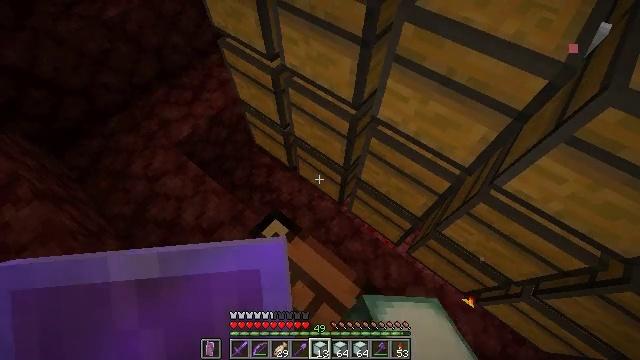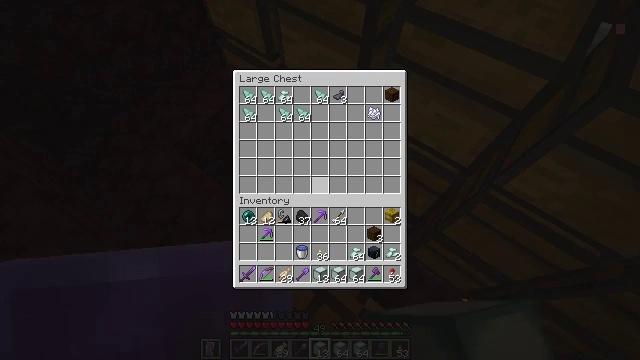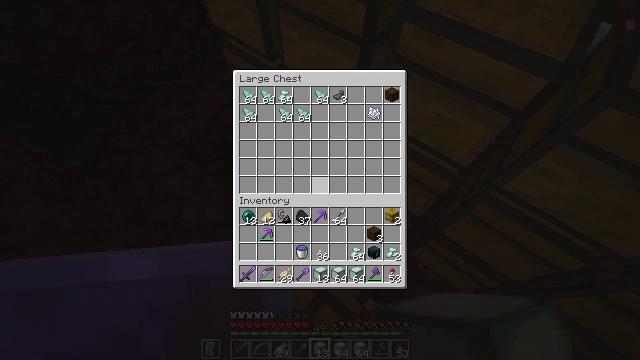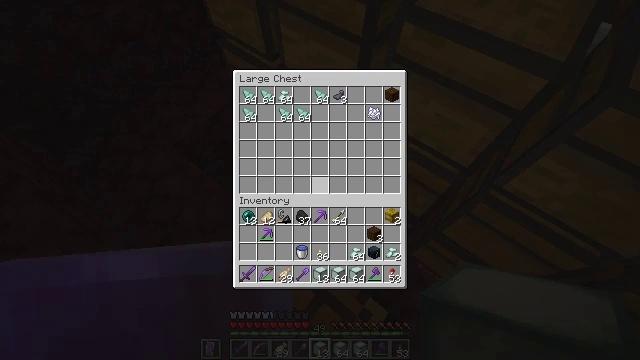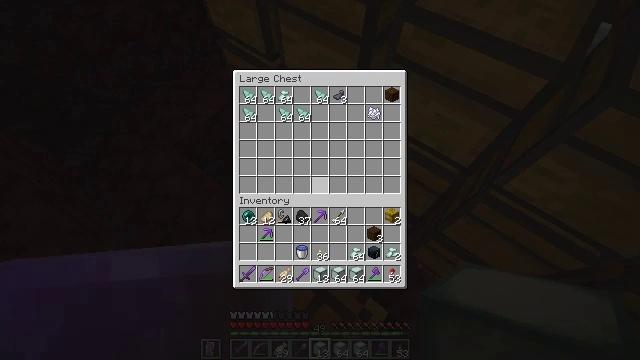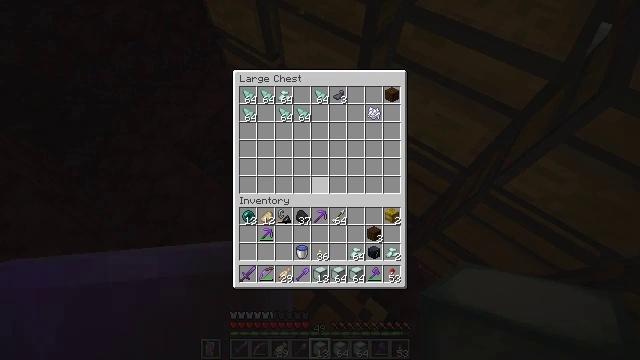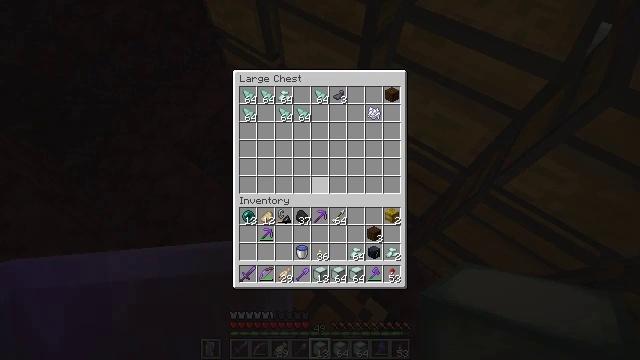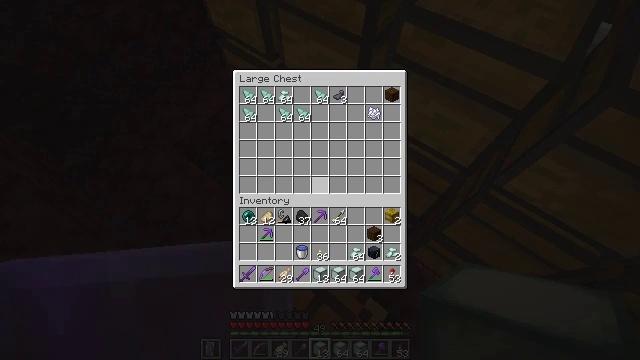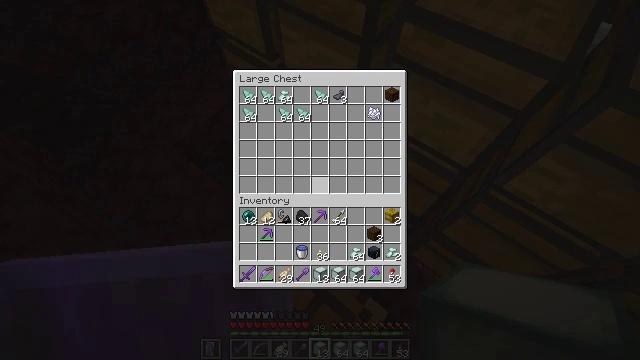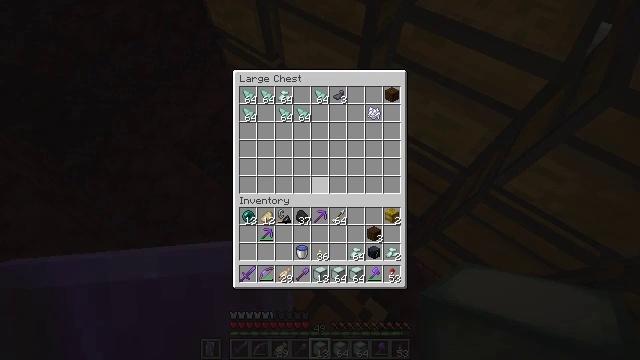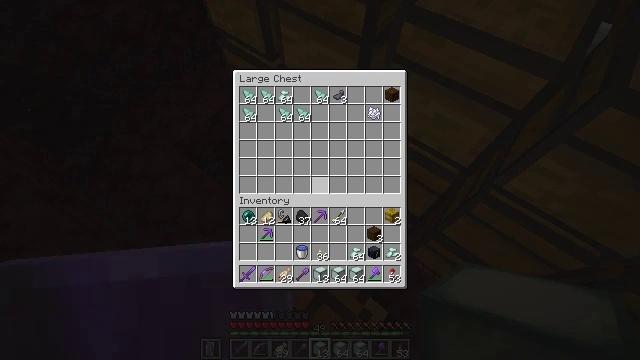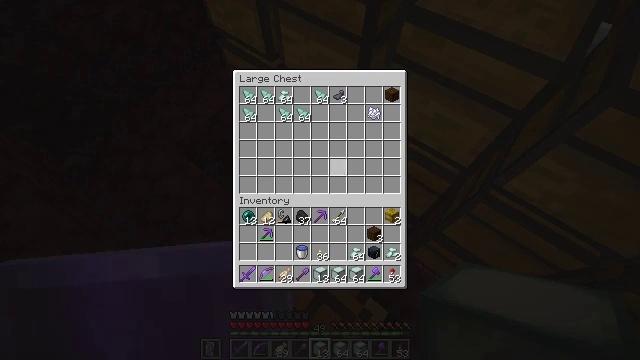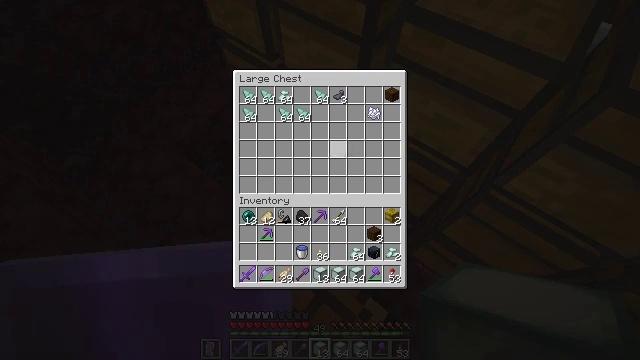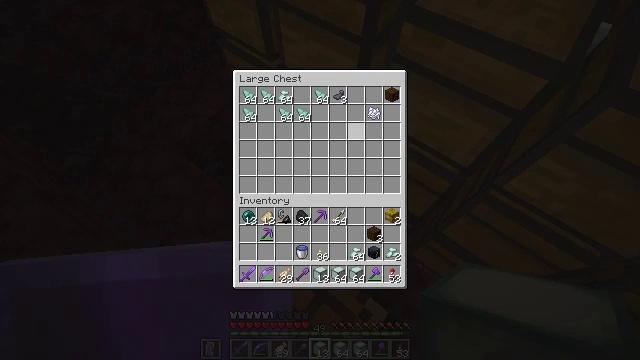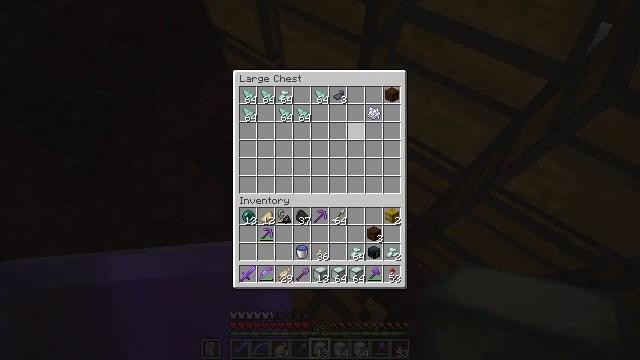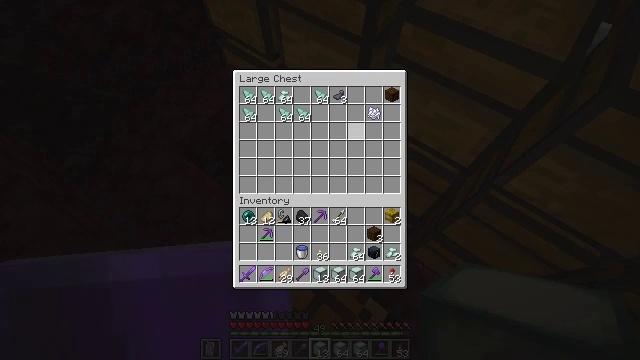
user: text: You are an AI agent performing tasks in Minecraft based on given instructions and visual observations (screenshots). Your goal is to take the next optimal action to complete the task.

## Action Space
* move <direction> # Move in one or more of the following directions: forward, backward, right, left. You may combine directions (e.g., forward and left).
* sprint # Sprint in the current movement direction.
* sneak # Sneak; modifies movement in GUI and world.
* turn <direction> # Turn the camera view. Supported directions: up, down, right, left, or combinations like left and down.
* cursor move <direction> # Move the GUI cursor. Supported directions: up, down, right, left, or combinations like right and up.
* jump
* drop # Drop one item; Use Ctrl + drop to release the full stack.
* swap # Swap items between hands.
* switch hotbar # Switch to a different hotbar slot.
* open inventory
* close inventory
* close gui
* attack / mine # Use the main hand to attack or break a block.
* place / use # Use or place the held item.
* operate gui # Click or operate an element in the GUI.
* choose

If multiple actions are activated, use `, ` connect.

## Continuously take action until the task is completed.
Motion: motion action
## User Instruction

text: Make a sea lantern with prismarine crystals and shards.
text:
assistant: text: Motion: no_op
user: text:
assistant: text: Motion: no_op
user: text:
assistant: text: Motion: no_op
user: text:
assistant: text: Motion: no_op
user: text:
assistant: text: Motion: no_op
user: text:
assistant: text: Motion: no_op
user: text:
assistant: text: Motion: no_op
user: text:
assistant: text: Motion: no_op
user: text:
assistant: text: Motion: no_op
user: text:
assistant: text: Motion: no_op
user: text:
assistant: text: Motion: turn right and up
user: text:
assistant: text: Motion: turn right and up
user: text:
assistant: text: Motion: turn up
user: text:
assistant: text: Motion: no_op
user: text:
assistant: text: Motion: no_op
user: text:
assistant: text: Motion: no_op
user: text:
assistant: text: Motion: turn left
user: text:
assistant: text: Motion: turn left
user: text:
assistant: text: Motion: no_op
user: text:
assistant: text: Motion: sneak
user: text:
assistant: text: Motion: sneak
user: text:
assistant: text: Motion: sneak
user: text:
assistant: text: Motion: sneak
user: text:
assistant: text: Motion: turn left
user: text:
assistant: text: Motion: no_op
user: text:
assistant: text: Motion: no_op
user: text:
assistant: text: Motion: turn left
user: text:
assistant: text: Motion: no_op
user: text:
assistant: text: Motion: no_op
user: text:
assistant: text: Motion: sneak